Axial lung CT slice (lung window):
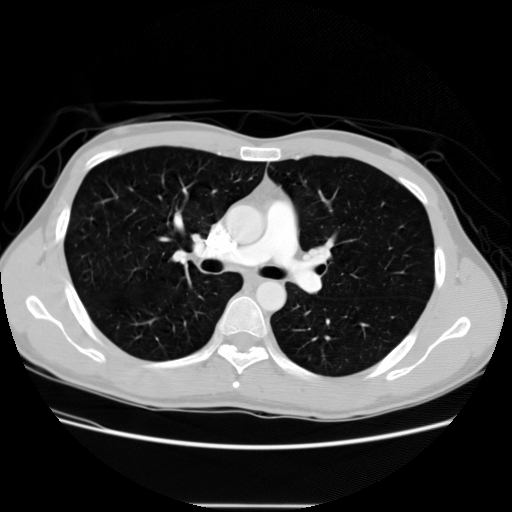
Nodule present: no